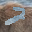
Label: 2